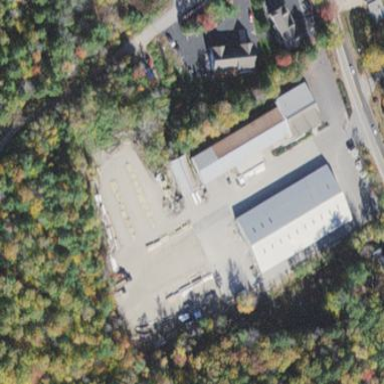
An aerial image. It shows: Sawmill crafting area.